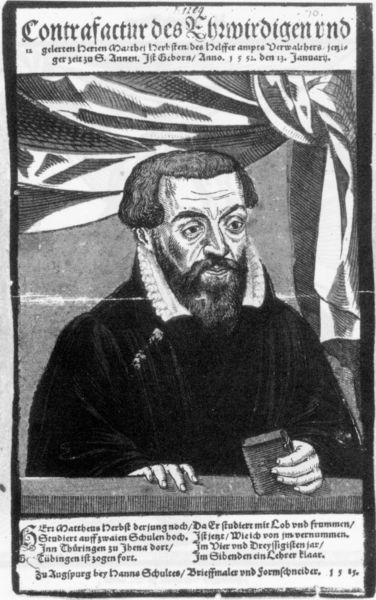
Titel: Bildnis des Matthäus Herbst
Künstler: Hans d.Ä. Schultes
Institution: (Seriendruck)
Schlagwörter: dunkel, hand, mann, schatten, weiß, finger, frisur, grau, haar, hell, hintergrund, holz, licht, mund, nase, ohr, schwarz, stirn, tisch, blick, tuch, alt, bart, jacke, schnurrbart, arm, arme, augen, bibel, falten, knoten, kragen, mensch, rahmen, vollbart, bild, bildnis, portrait, porträt, vorhang, feld, brüstung, auge, geistlicher, haare, mantel, person, brustbild, kontrast, locken, renaissance, schulter, schultern, pony, holzschnitt, schrift, wangen, grafik, graphik, spalten, bank, rand, datum, deutsch, raffung, name, unterschrift, buch, balustrade, brett, druck, schnitt, schwarzweiss, schraffur, radierung, stich, titel, seite, illustration, text, zeitung, buchstaben, beschriftung, überschrift, worte, vertrag, spitzbart, geheimratsecken, buchdruck, pfarrer, büchlein, luther, gelehrter, borde, kupferstich, lettern, beschreibung, gebetbuch, augsburg, professor, kleriker, schaube, fingernagel, jurist, bibek, topfschnitt, notar, contrafactur, froisur, mattheus herbst